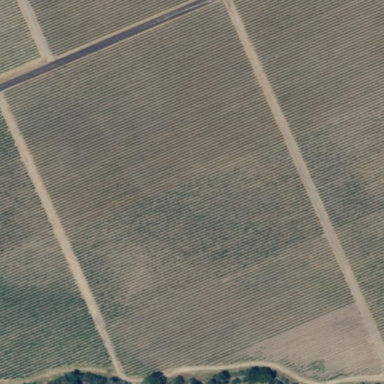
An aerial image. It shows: Vineyard growing grapes.